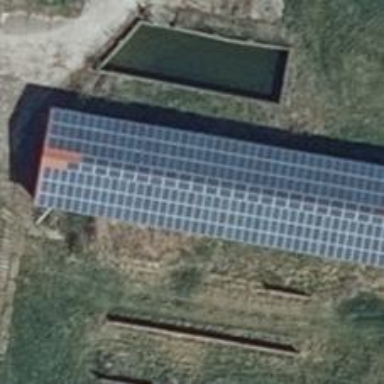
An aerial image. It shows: Small solar photovoltaic panel generator is producing electricity.